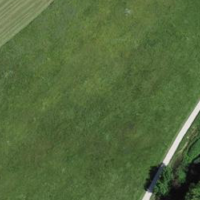
EUNIS habitat code: 25
Species observed at this site:
Corvus corone
Turdus philomelos
Anas platyrhynchos
Troglodytes troglodytes
Campanula rapunculus
Orthetrum cancellatum
Fringilla coelebs
Sylvia atricapilla
Pelophylax lessonae
Turdus merula
Columba palumbus
Phylloscopus collybita
Lysimachia vulgaris
Parus major
Erithacus rubecula
Hyla arborea
Picus viridis